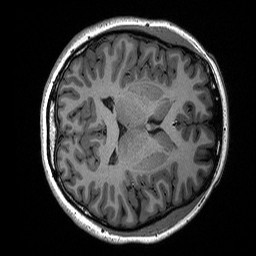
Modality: T1w
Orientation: axial
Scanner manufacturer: siemens
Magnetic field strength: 3 T
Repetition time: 2.3 s
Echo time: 0.00288 s